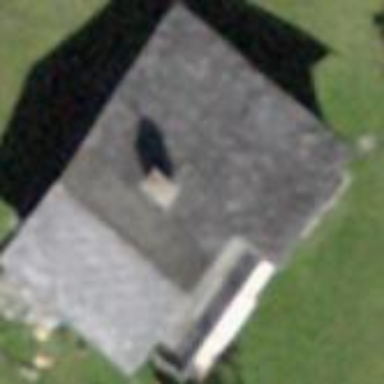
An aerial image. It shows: Building with tile roof.